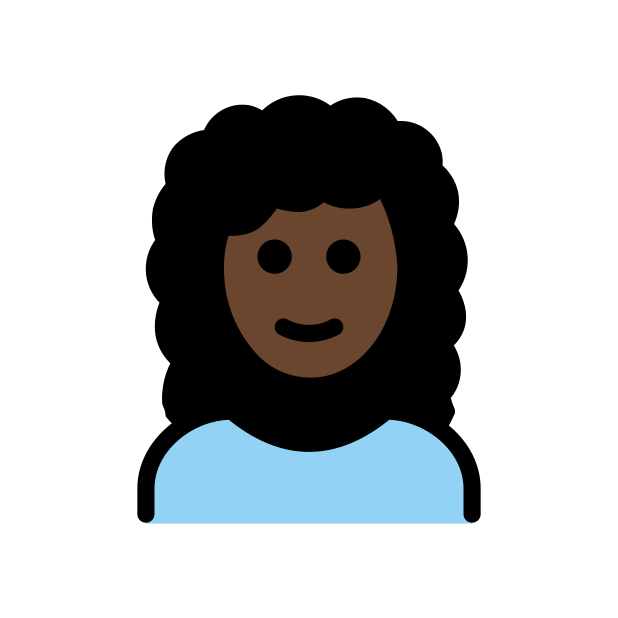
woman: dark skin tone, curly hair